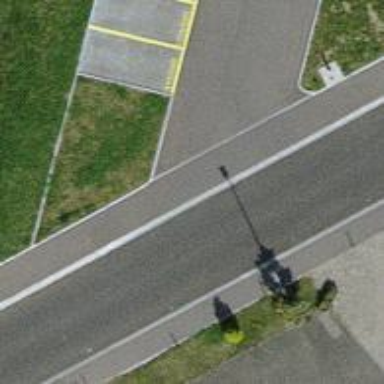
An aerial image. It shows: Road serving as parking aisle.